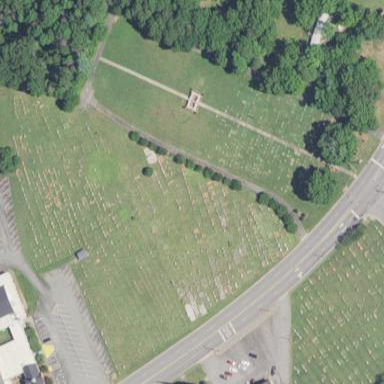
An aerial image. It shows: Cemetery.